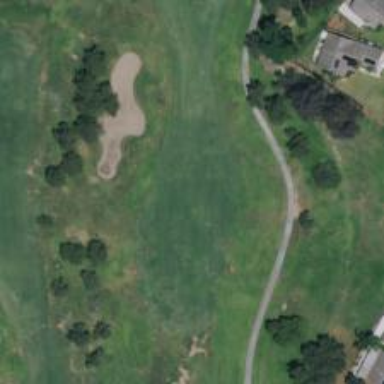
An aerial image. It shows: View of golf hole.